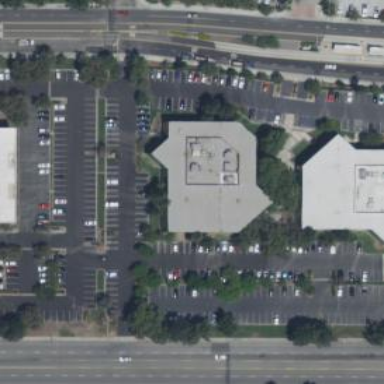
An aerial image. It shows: Office building.